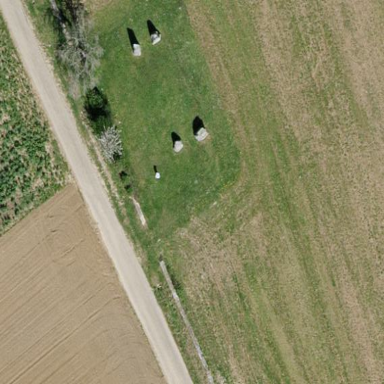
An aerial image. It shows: Archaeological site with megalithic menhir structures.